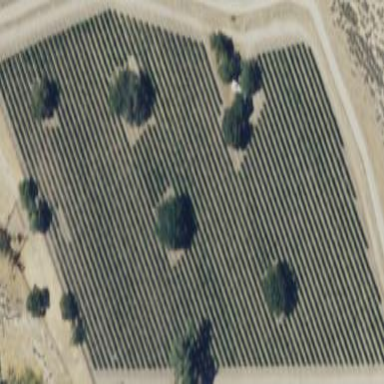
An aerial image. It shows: Vineyard where grapes are grown.